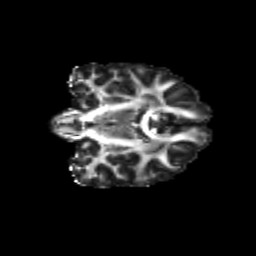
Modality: FA
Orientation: coronal
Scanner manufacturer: siemens
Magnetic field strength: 3 T
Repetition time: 9.2 s
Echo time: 0.084 s